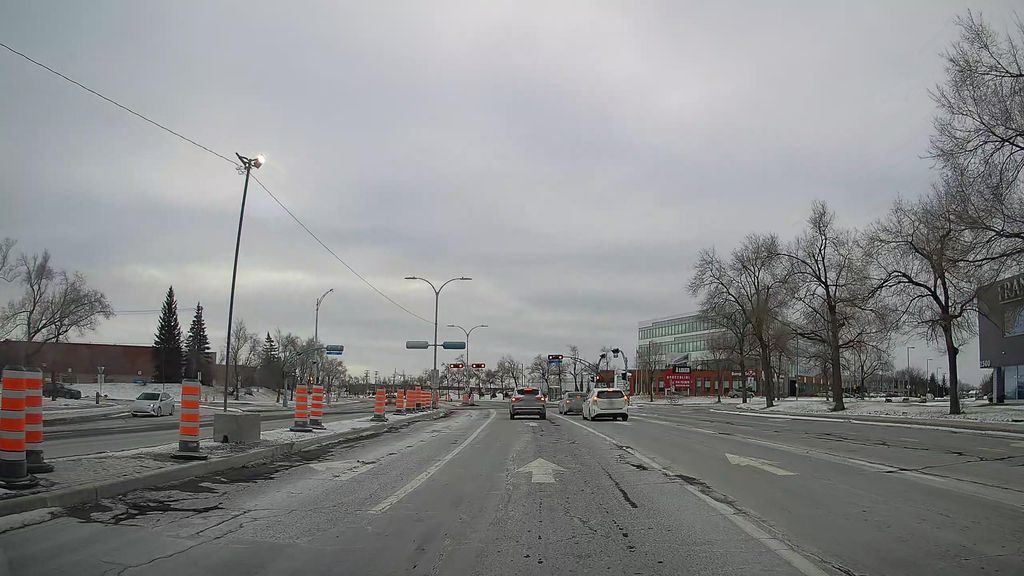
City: montreal